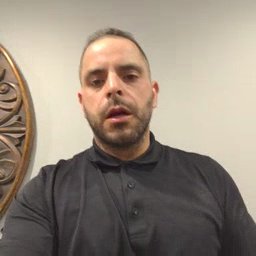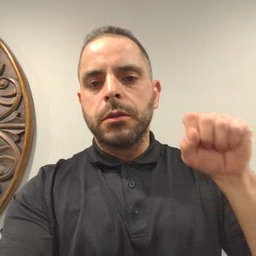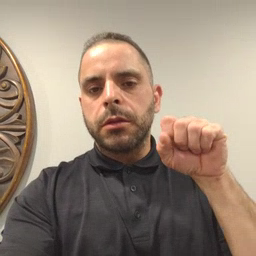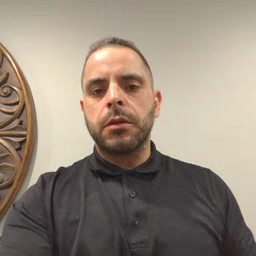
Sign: carrot